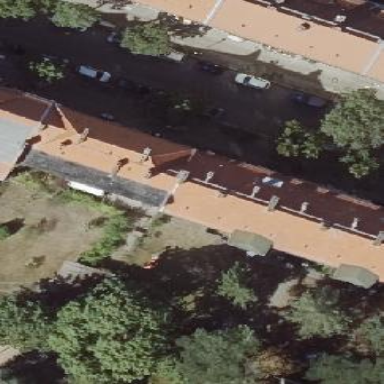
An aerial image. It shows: Hipped roof on apartment building.